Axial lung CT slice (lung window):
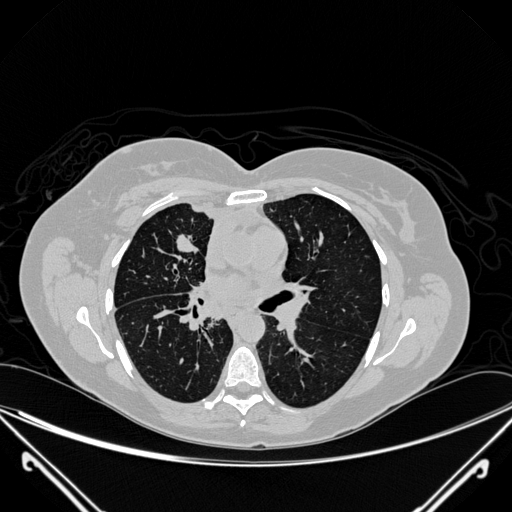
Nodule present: yes
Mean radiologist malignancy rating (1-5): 3.25